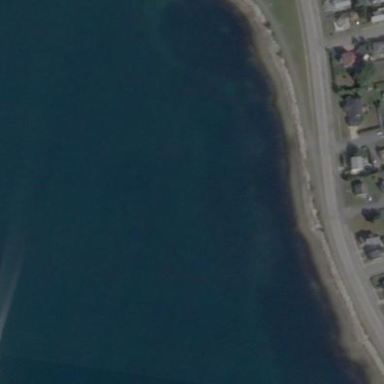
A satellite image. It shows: Beach with gravel surface.